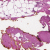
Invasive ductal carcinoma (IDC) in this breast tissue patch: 0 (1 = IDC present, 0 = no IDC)